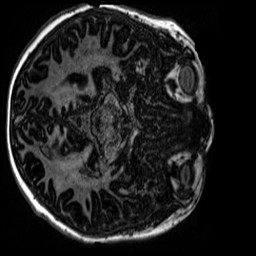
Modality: MP2RAGE
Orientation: axial
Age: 13
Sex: male
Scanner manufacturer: siemens
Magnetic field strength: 3 T
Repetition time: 4 s
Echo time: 0.00299 s